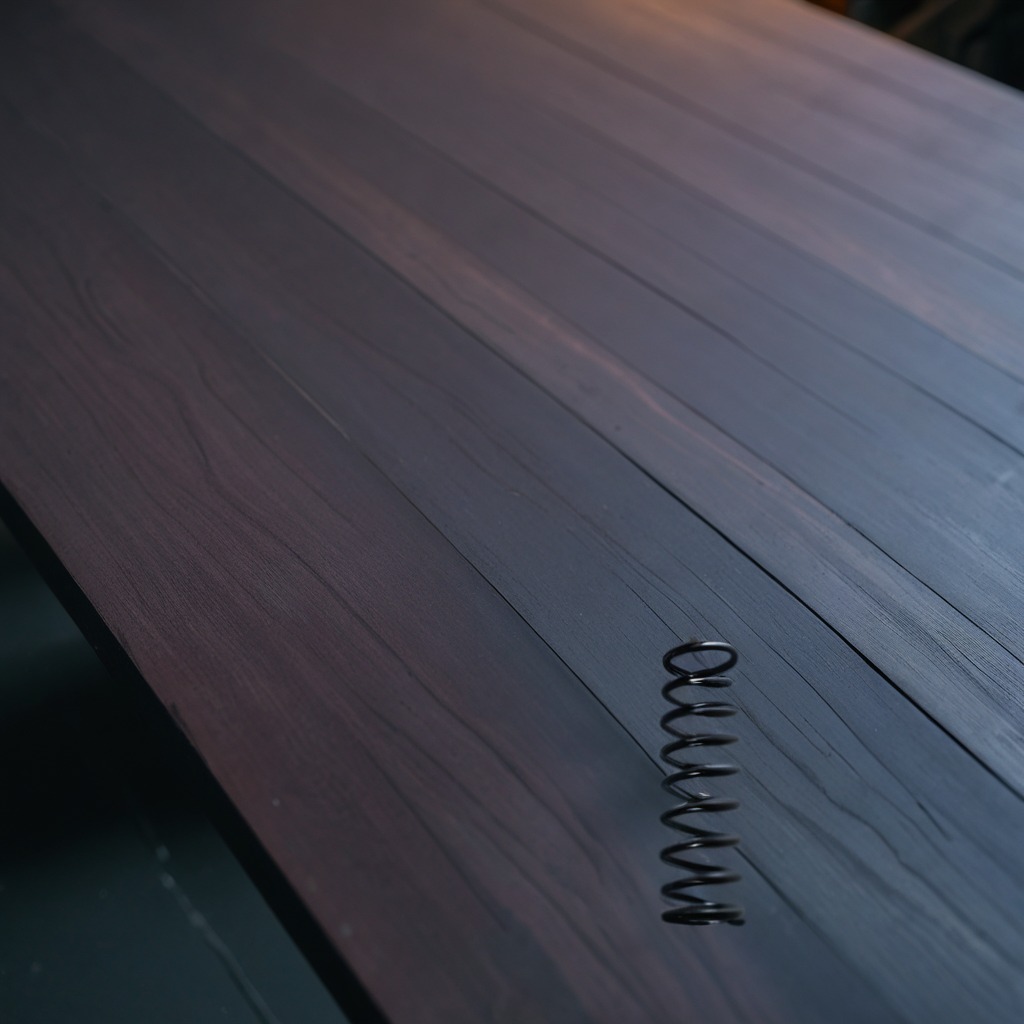
A coiled metal spring is lying on a table in a small garage at twilight.